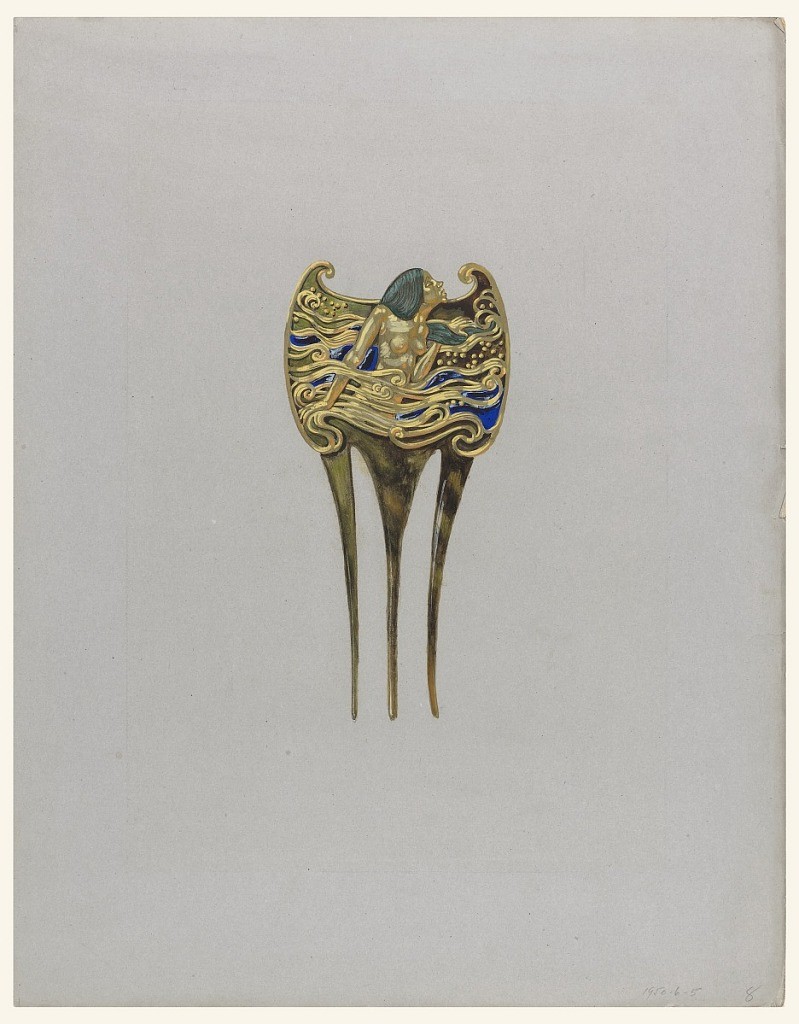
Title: Design for a Nymph Comb
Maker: Eugène Samuel Grasset, French, born Switzerland, 1841 – 1917
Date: ca. 1900
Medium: Brush and gouache, graphite on gray wove paper
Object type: Drawing
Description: Design for a comb in gold and enamel.  The upper part represents a nude figure of a woman rising from the waves.